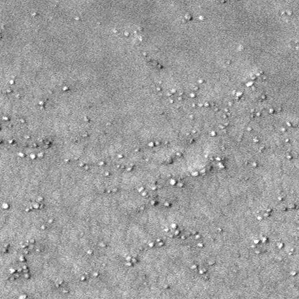
Label: frost